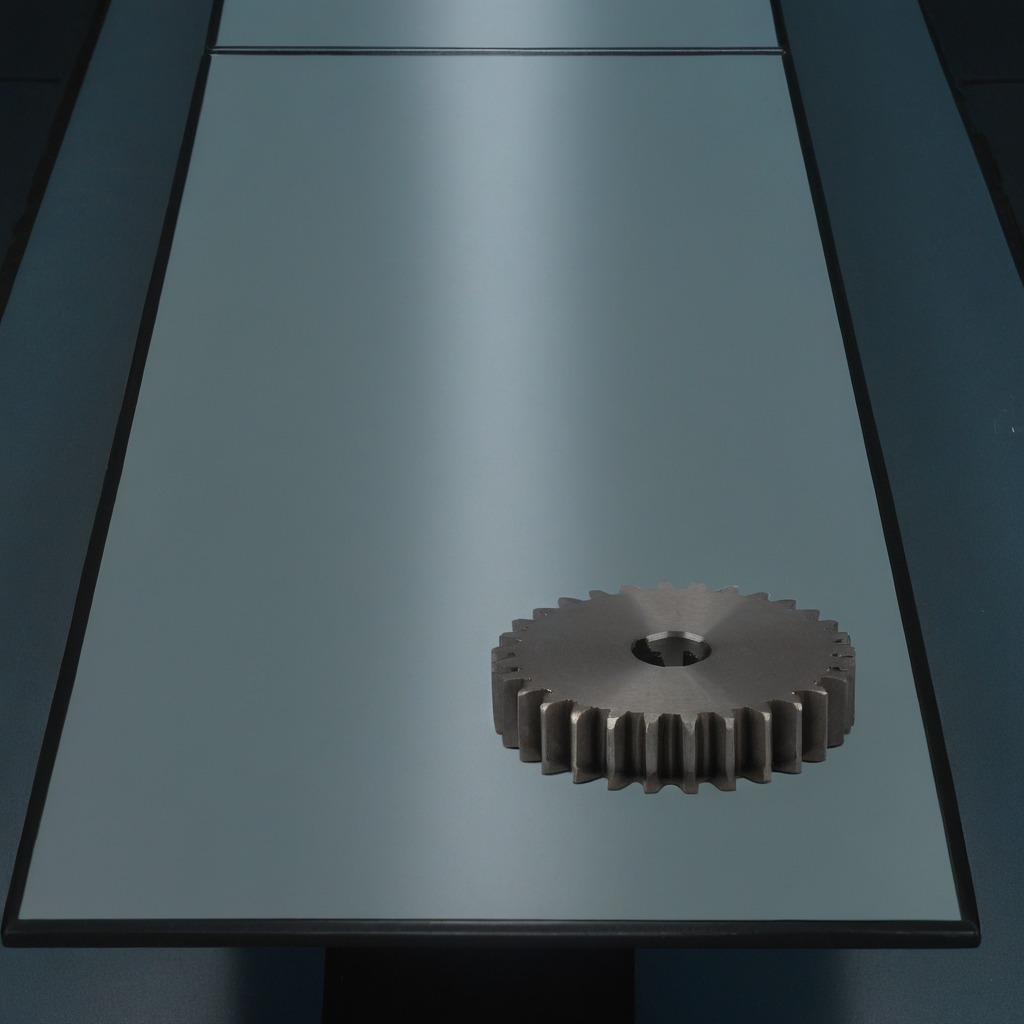
A steel gear with teeth is lying on the clean empty table in a railway signal maintenance room.